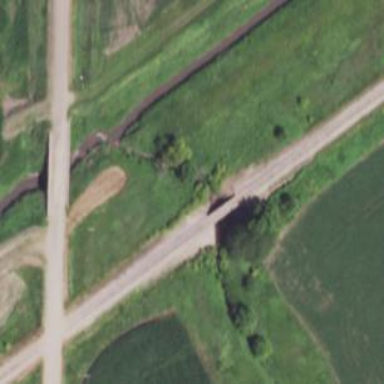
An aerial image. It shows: Bridge over railway line.